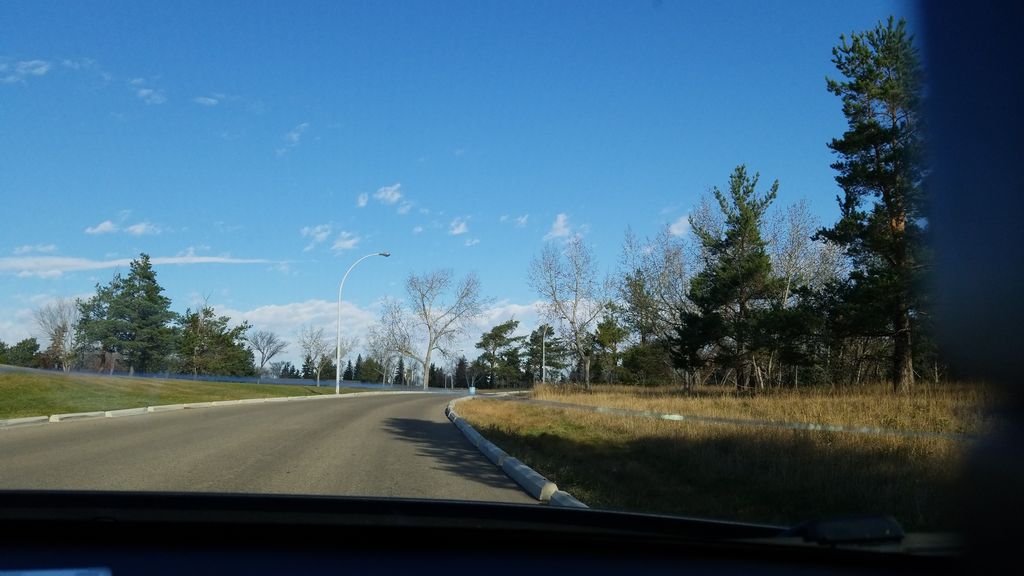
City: edmonton